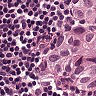
Metastatic tissue present: yes